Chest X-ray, PA view. Patient: 54 years old, sex M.
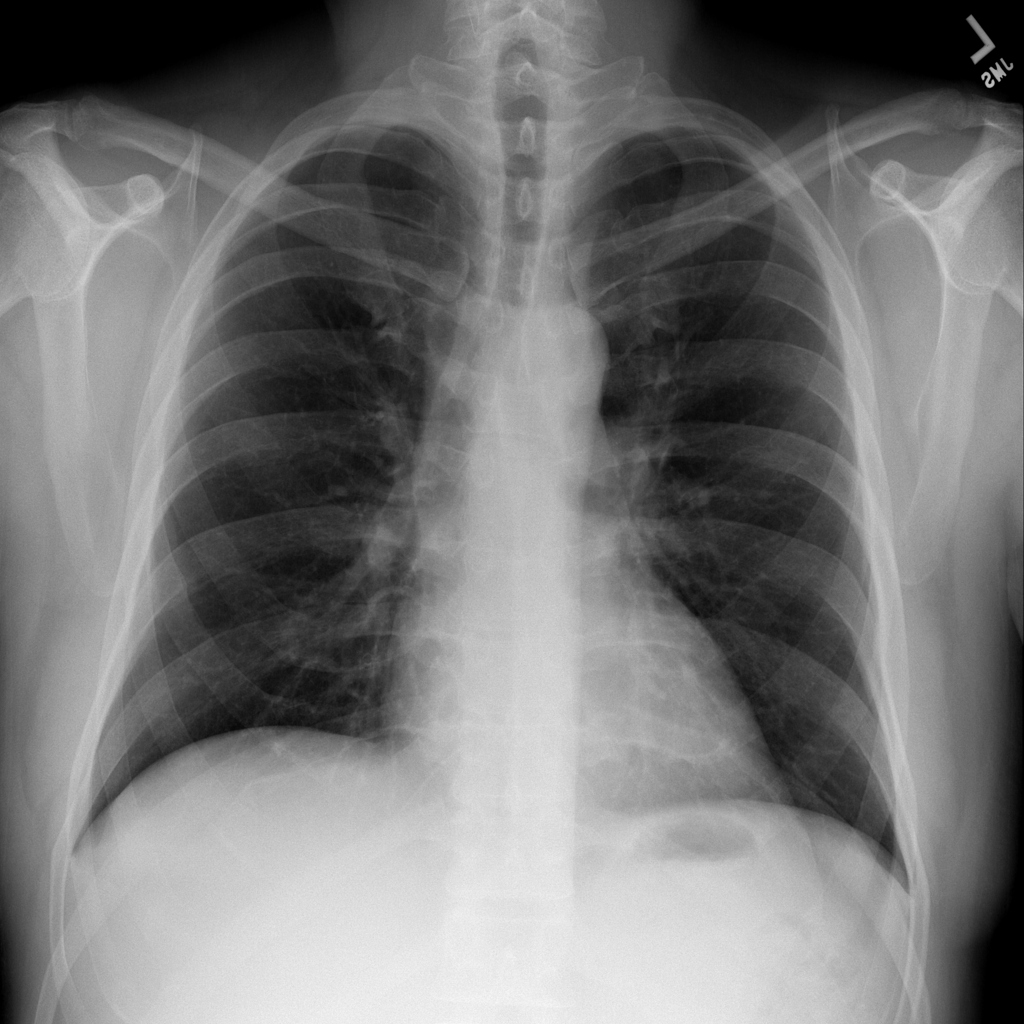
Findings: No Finding